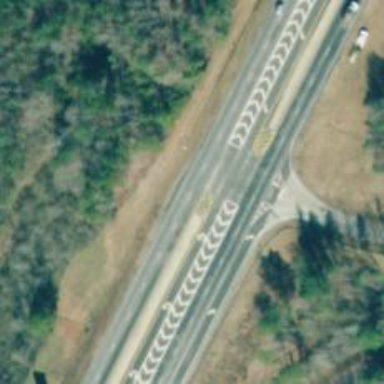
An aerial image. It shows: Trunk highway.